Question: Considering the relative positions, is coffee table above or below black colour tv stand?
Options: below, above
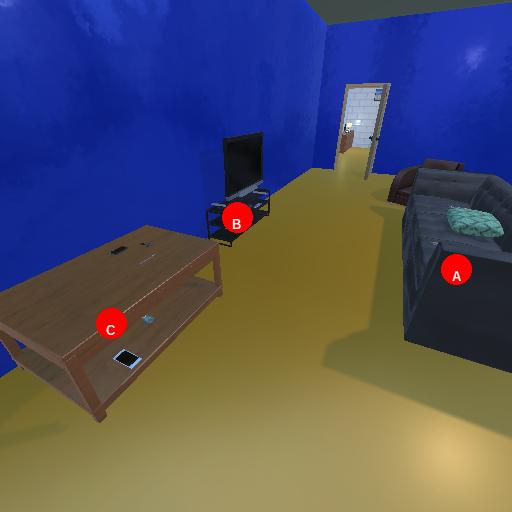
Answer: below